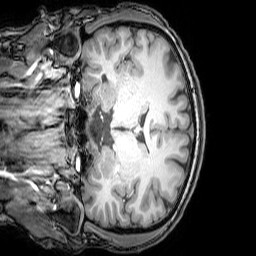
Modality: T1w
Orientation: coronal
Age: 22
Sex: male
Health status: healthy
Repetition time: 0.081 s
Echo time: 0.037 s